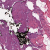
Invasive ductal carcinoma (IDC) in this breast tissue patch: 0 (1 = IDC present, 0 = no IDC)